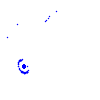
Particle: kaon